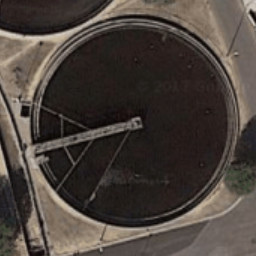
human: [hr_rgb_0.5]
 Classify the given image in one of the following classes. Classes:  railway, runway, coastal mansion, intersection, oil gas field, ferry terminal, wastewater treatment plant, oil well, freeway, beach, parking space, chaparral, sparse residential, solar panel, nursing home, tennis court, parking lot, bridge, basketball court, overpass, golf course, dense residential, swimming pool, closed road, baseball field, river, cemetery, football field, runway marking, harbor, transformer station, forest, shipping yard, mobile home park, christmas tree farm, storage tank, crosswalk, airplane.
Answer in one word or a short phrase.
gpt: wastewater treatment plant